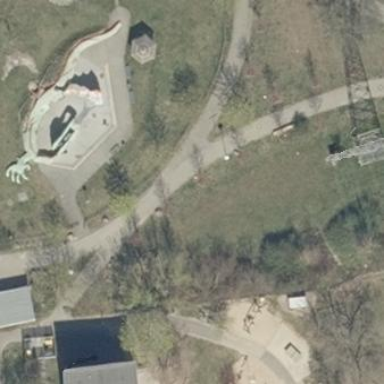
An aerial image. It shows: Playground surrounded by fence.